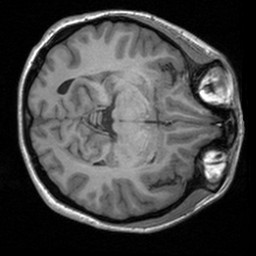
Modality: T1w
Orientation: axial
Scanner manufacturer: siemens
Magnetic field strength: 3 T
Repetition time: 1.9 s
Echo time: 0.00226 s